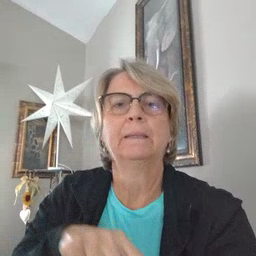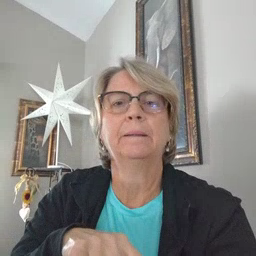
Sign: mitten